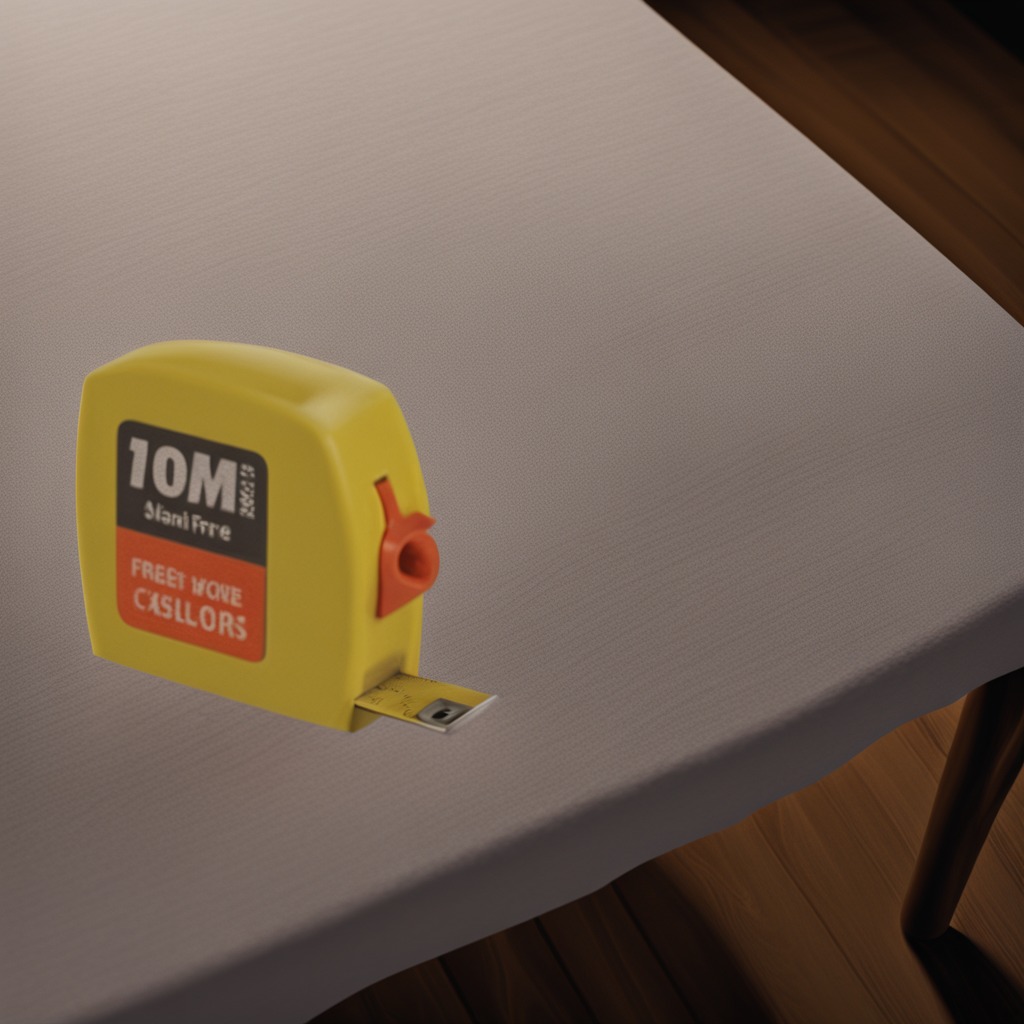
A measuring tape is lying on a wooden table inside a workshop at night.